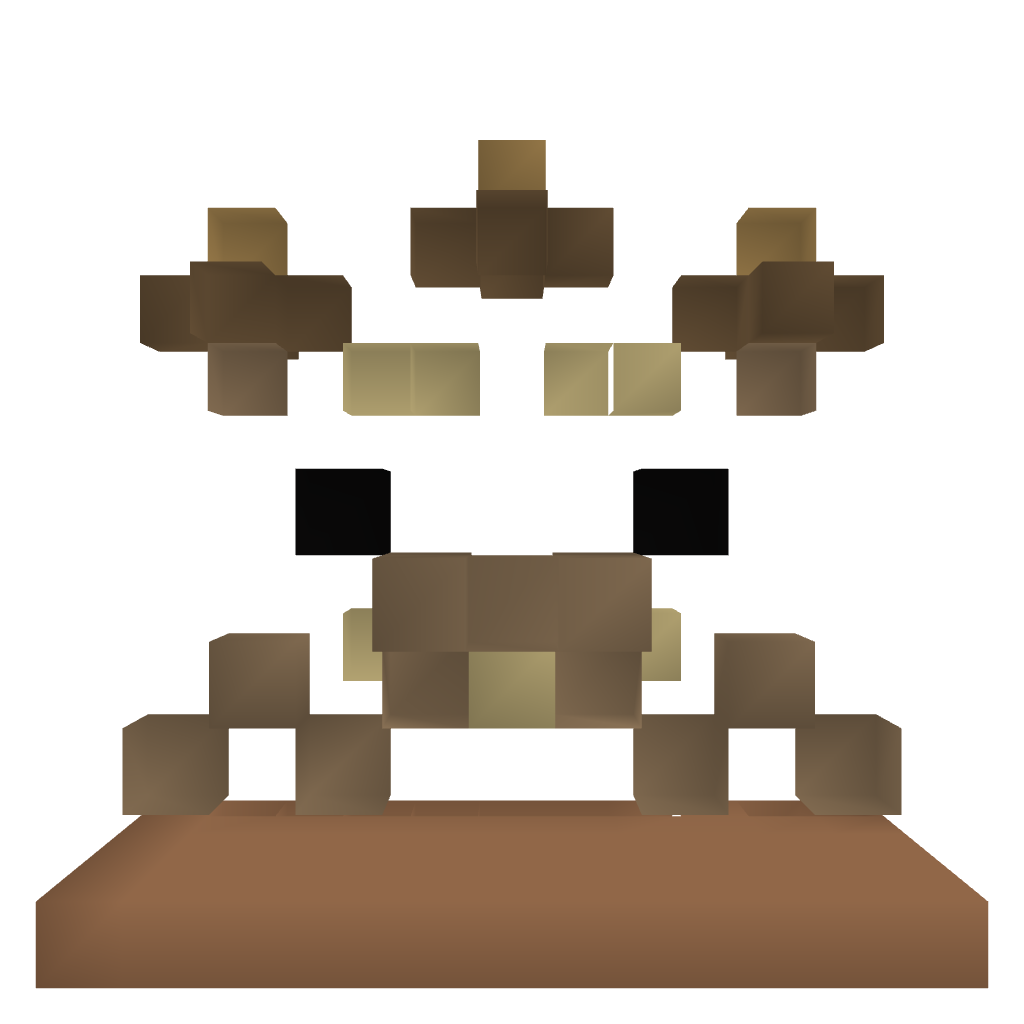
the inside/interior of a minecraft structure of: Map Array with Cartographic Viewing Deck